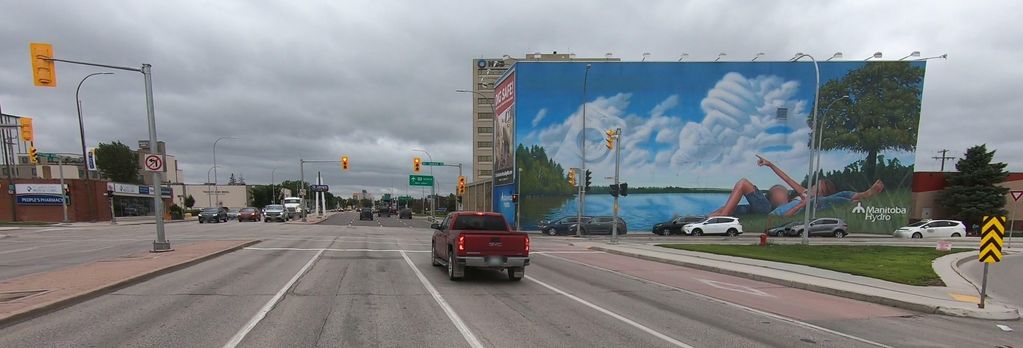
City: winnipeg